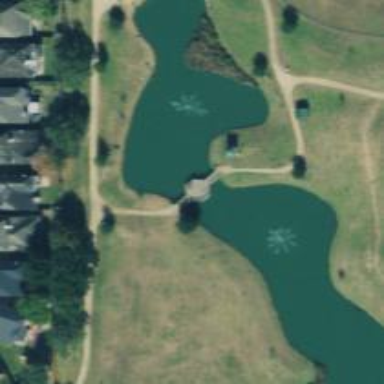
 creating natural and serene environment."